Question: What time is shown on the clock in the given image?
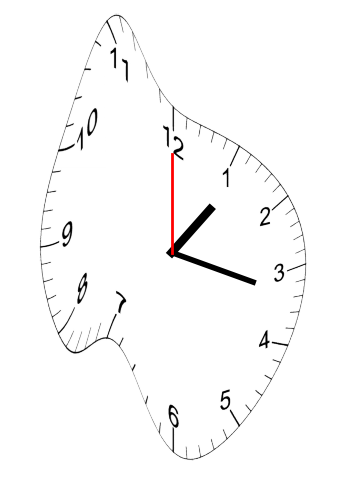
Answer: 01:17:00